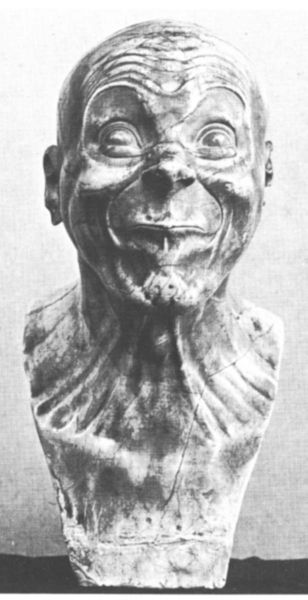
Titel: Ein wollüstiger Geck
Künstler: Franz Xaver Messerschmidt
Institution: Wien, Österreichische Galerie
Schlagwörter: kopf, mann, holz, mund, nase, stirn, blick, alt, augen, falten, gesicht, kragen, sockel, stein, hals, portrait, augenbrauen, kinn, ohren, skulptur, risse, büste, plastik, steinmetz, foto, fotografie, clown, grinsen, grimasse, komisch, fratze, verzerrt, aufgerissen, messerschmidt, häme, hämisch, fraze, spitzer mund